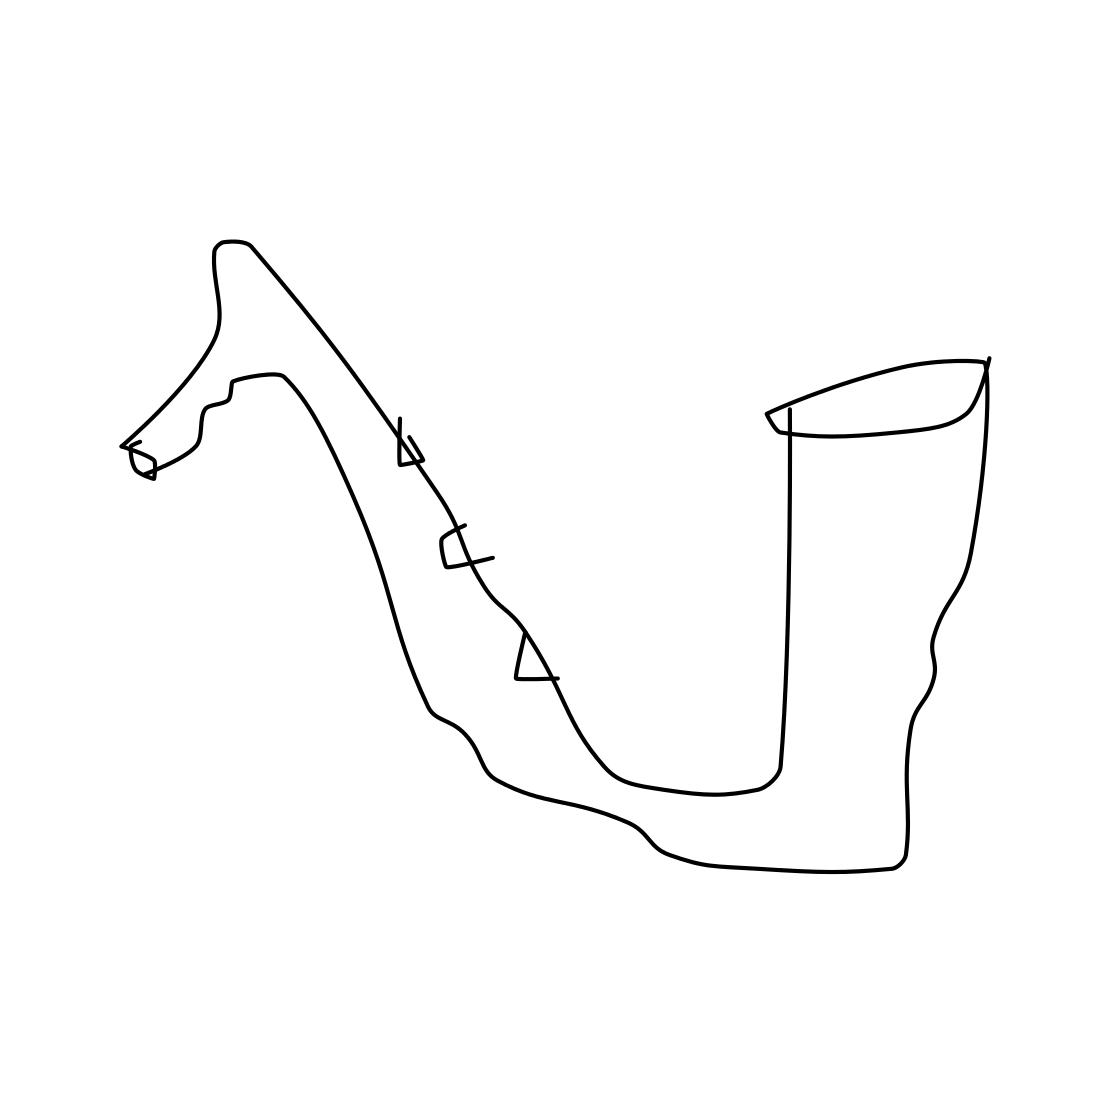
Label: saxophone